Question: I have a asp.net webpage that contain a custom login control like this:
'''
<div id="login-box-name" style="margin-top: 20px;">
User Name:</div>
<div id="login-box-field" style="margin-top: 20px;">
<asp:TextBox ID="username" runat="server" CssClass="form-login"></asp:TextBox>
</div>
<div id="login-box-name">
Password:</div>
<div id="login-box-field">
<asp:TextBox ID="password" runat="server" CssClass="form-login" TextMode="Password"></asp:TextBox>
</div>
<br />
<span class="login-box-options">
<input type="checkbox" name="1" value="1">
Remember Me</span>
<br />
<br />
<asp:ImageButton ID="loginbtn" runat="server" ImageUrl="images/login-btn.png"
onclick="loginbtn_Click" />
'''
and it looks like this:

and on the "loginbtn_Click" :
'''
if(Membership.ValidateUser(username.Text,password.Text))
{
var user = Membership.GetUser(username.Text);
var userid = user.ProviderUserKey;
Session["UserID"] = userid;
Response.Redirect("~/Default.aspx");
}
'''
and the 'login view control' is like this:
'''
<li>
<asp:LoginView ID="LoginView1" runat="server">
<RoleGroups>
<asp:RoleGroup Roles="Admins">
<ContentTemplate>
<a href="ControlPanel.aspx">Control Panel</a>
</ContentTemplate>
</asp:RoleGroup>
<asp:RoleGroup Roles="Users">
</asp:RoleGroup>
</RoleGroups>
</asp:LoginView>
</li>
'''
but my problem is after the admin logs in the 'login view' control doesn't show the link named 'control panel' , is it because the custom control i made for the log in or i missed the e.Authenticated = true;..or something else??
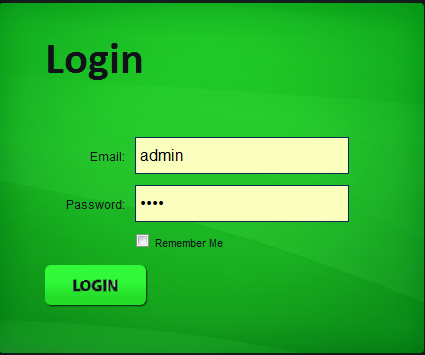
Answer: You need to set Authorization cookie
'''
FormsAuthentication.SetAuthCookie(username.Text, true);
'''
Also on logout make sure you clear it:
'''
FormsAuthentication.SignOut();
Session.Clear();
Session.Abandon();
Response.Redirect("~/Default.aspx");
'''